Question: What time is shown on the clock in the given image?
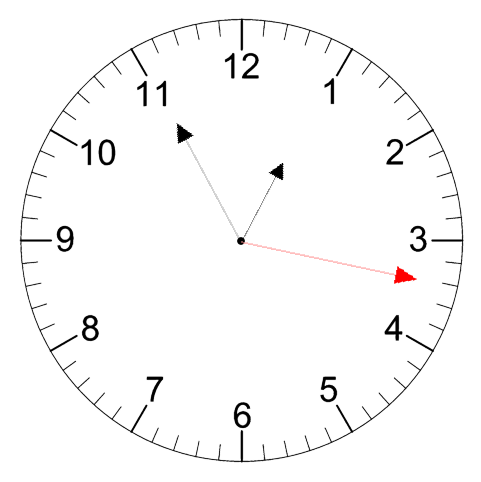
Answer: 12:55:17